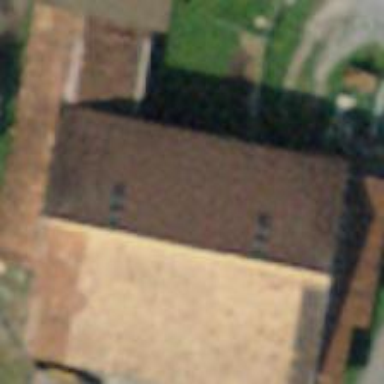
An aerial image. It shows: Barn.